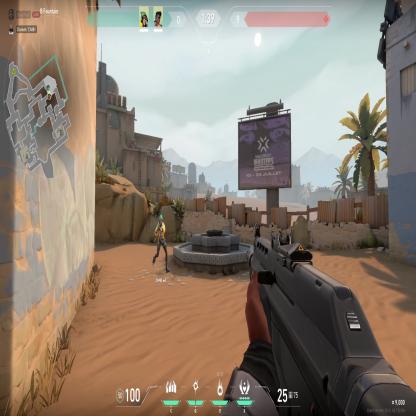
Label: teammate